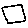
Label: square